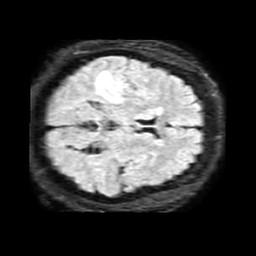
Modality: FLAIR
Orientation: axial
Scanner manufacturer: philips
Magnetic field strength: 1.5 T
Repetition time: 6 s
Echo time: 0.09768 s